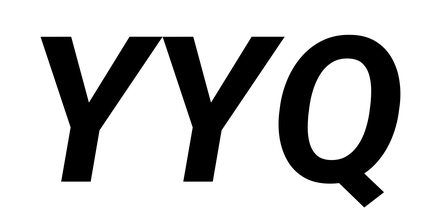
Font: Roboto-Italic_Bold_Italic